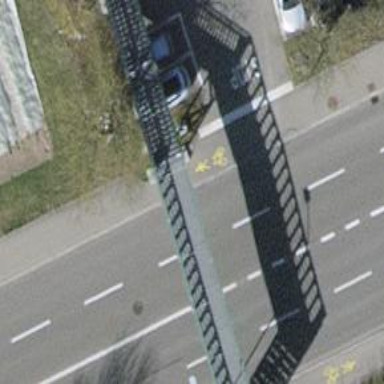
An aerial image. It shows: Metal bridge over path.